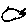
Label: fish